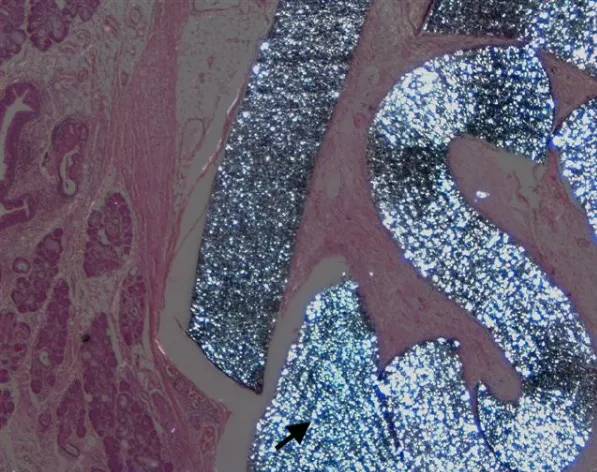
Gore-Tex under crossed polaroids showing birefringence (arrow).
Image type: pathology (h&e)